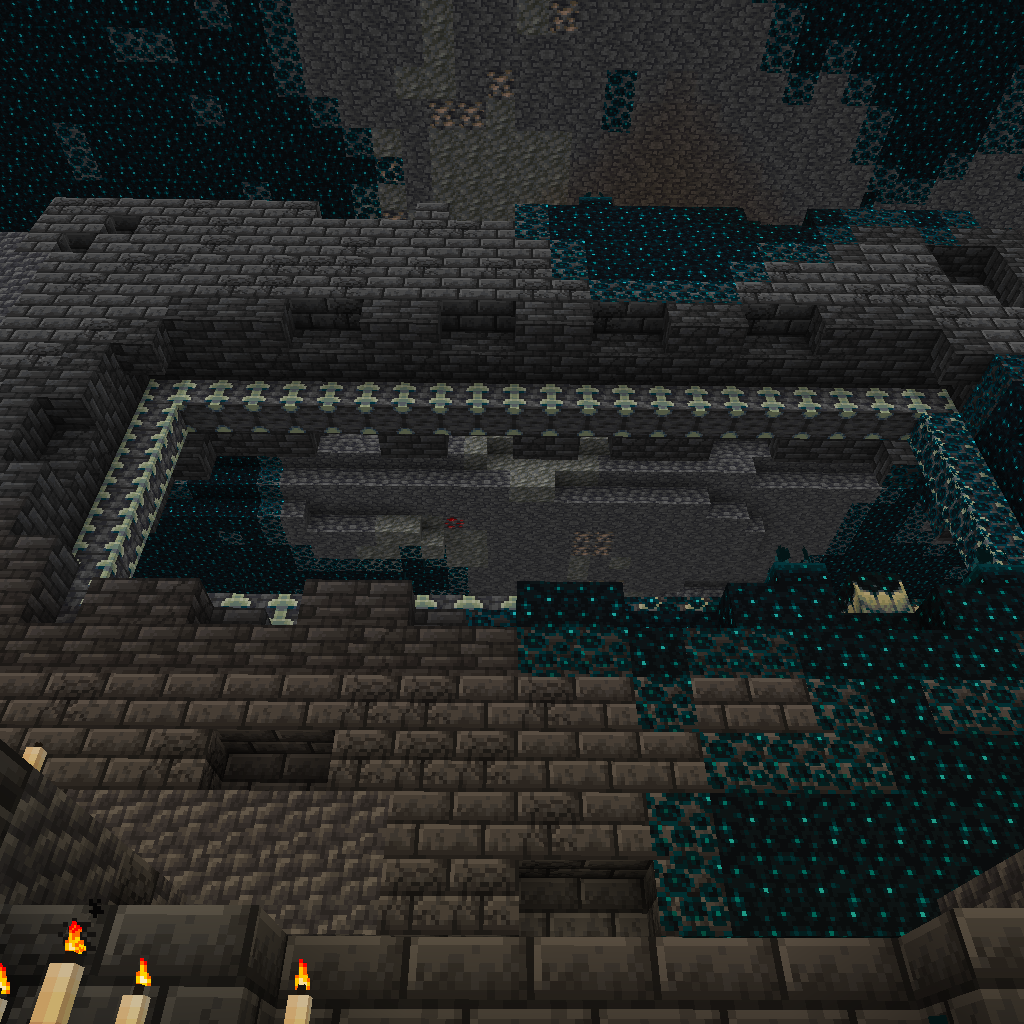
ancient city portal and altar